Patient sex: M
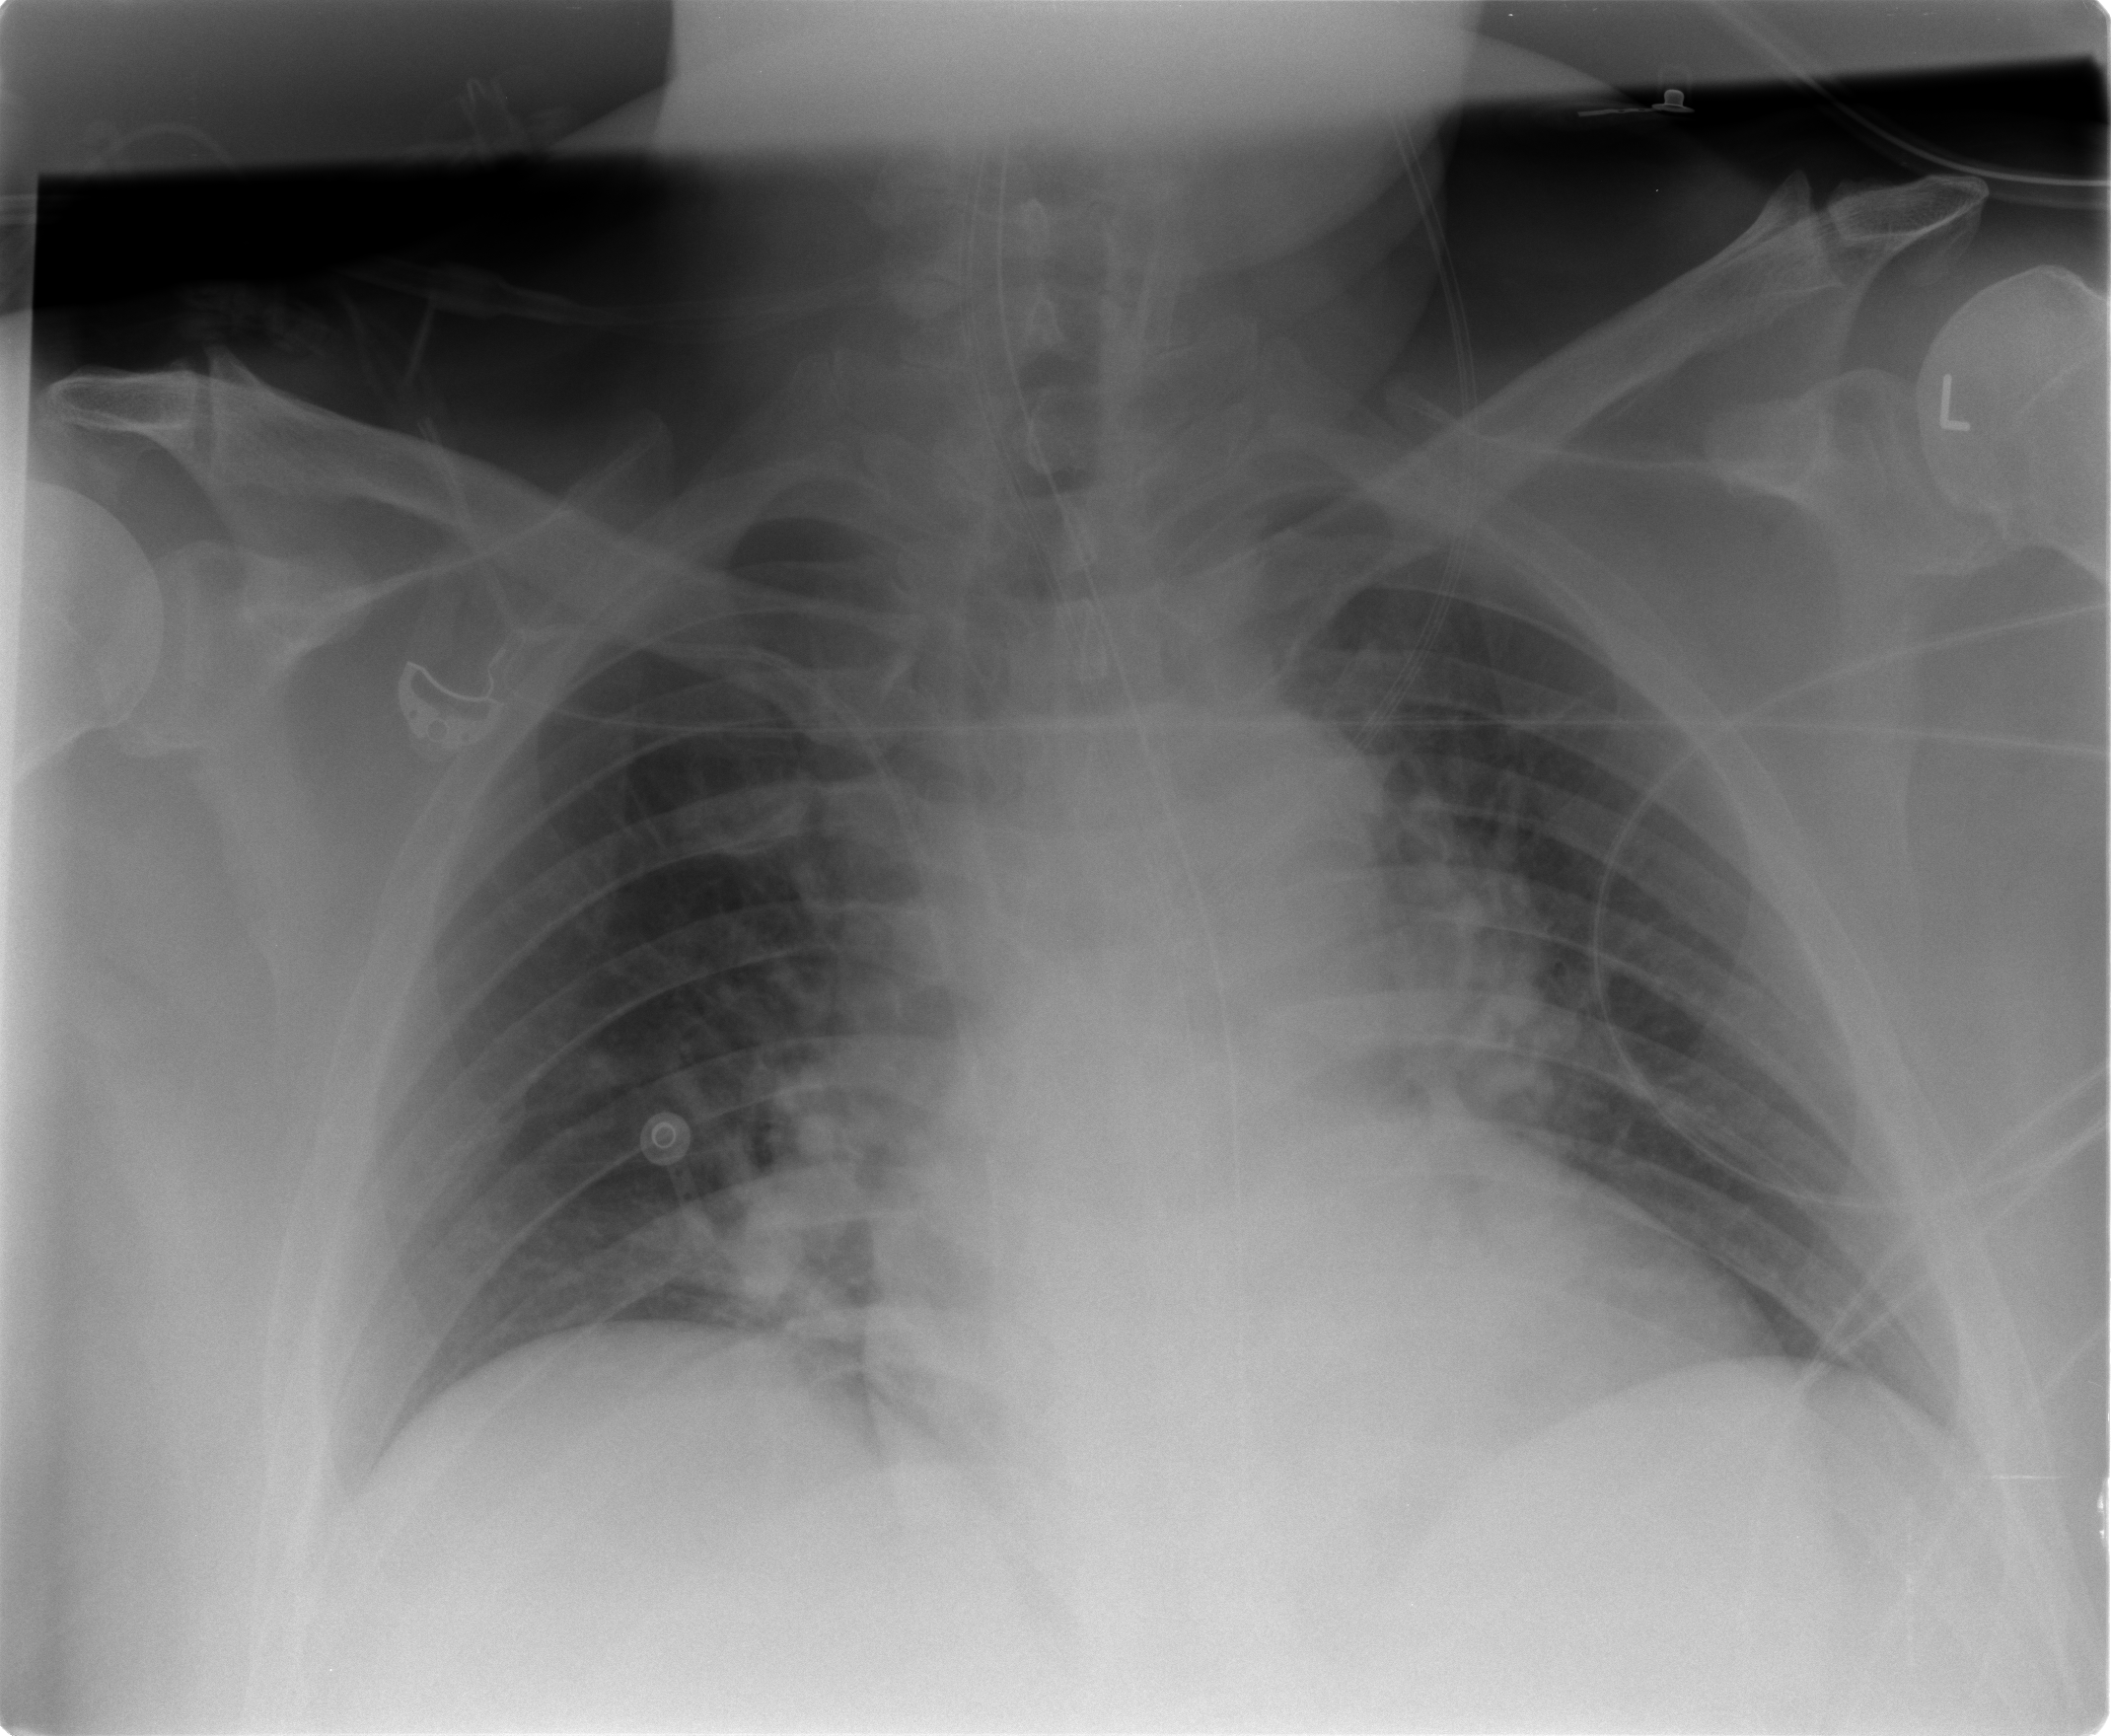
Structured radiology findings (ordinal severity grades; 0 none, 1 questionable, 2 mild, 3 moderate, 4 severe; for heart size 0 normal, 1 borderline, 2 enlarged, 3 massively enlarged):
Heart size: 2
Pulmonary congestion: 2
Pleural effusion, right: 0
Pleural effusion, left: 0
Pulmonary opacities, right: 2
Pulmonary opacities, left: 1
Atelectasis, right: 1
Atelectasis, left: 0